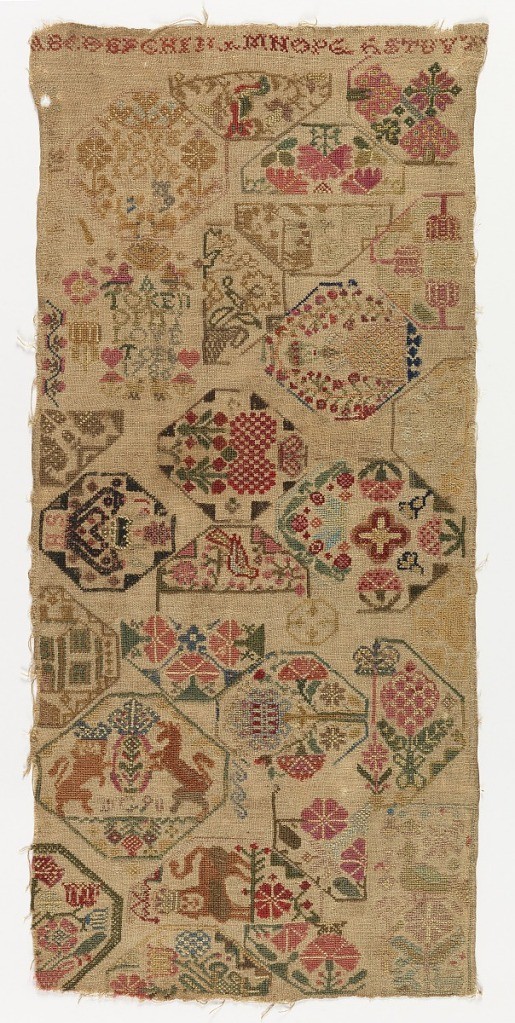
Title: Sampler
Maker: Sarah Harris
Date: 1786
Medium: wool embroidery on linen foundation Technique: cross stitches on plain weave foundation
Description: Long vertical rectangle worked in many colors on a natural ground. An alphabet appears at the top. The remainder of the space is filled with pattern lozenges containing flowers, birds and animals. The work is signed "Sarah Harris" and "a token of My Love to EG 1786".